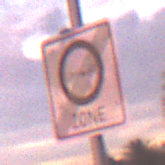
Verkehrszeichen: EndeUmweltzone
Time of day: SunriseSunset
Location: Outdoor (Urban)
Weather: PartlyCloudy
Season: NotSpecified
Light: Natural